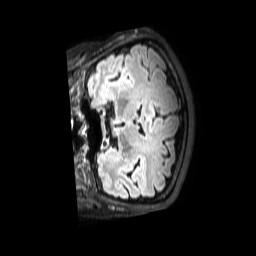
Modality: FLAIR
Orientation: coronal
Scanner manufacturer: philips
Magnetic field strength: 3 T
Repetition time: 4.8 s
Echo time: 0.2803 s